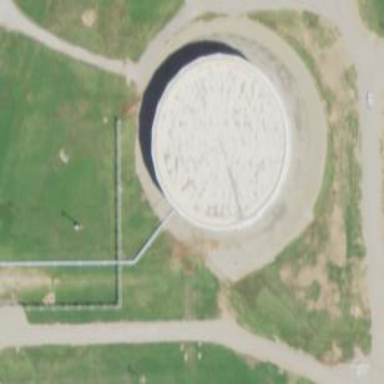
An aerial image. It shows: Storage tank created as man-made structure.